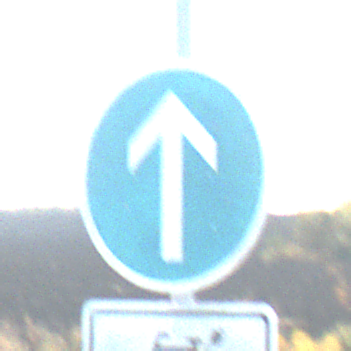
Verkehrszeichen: VorgeschriebeneFahrtrichtungGeradeaus
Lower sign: EinspurigeFahrzeugeFrei4
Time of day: MorningAfternoon
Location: Outdoor (Nature)
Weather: Clear
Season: Autumn
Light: Natural